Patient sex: M
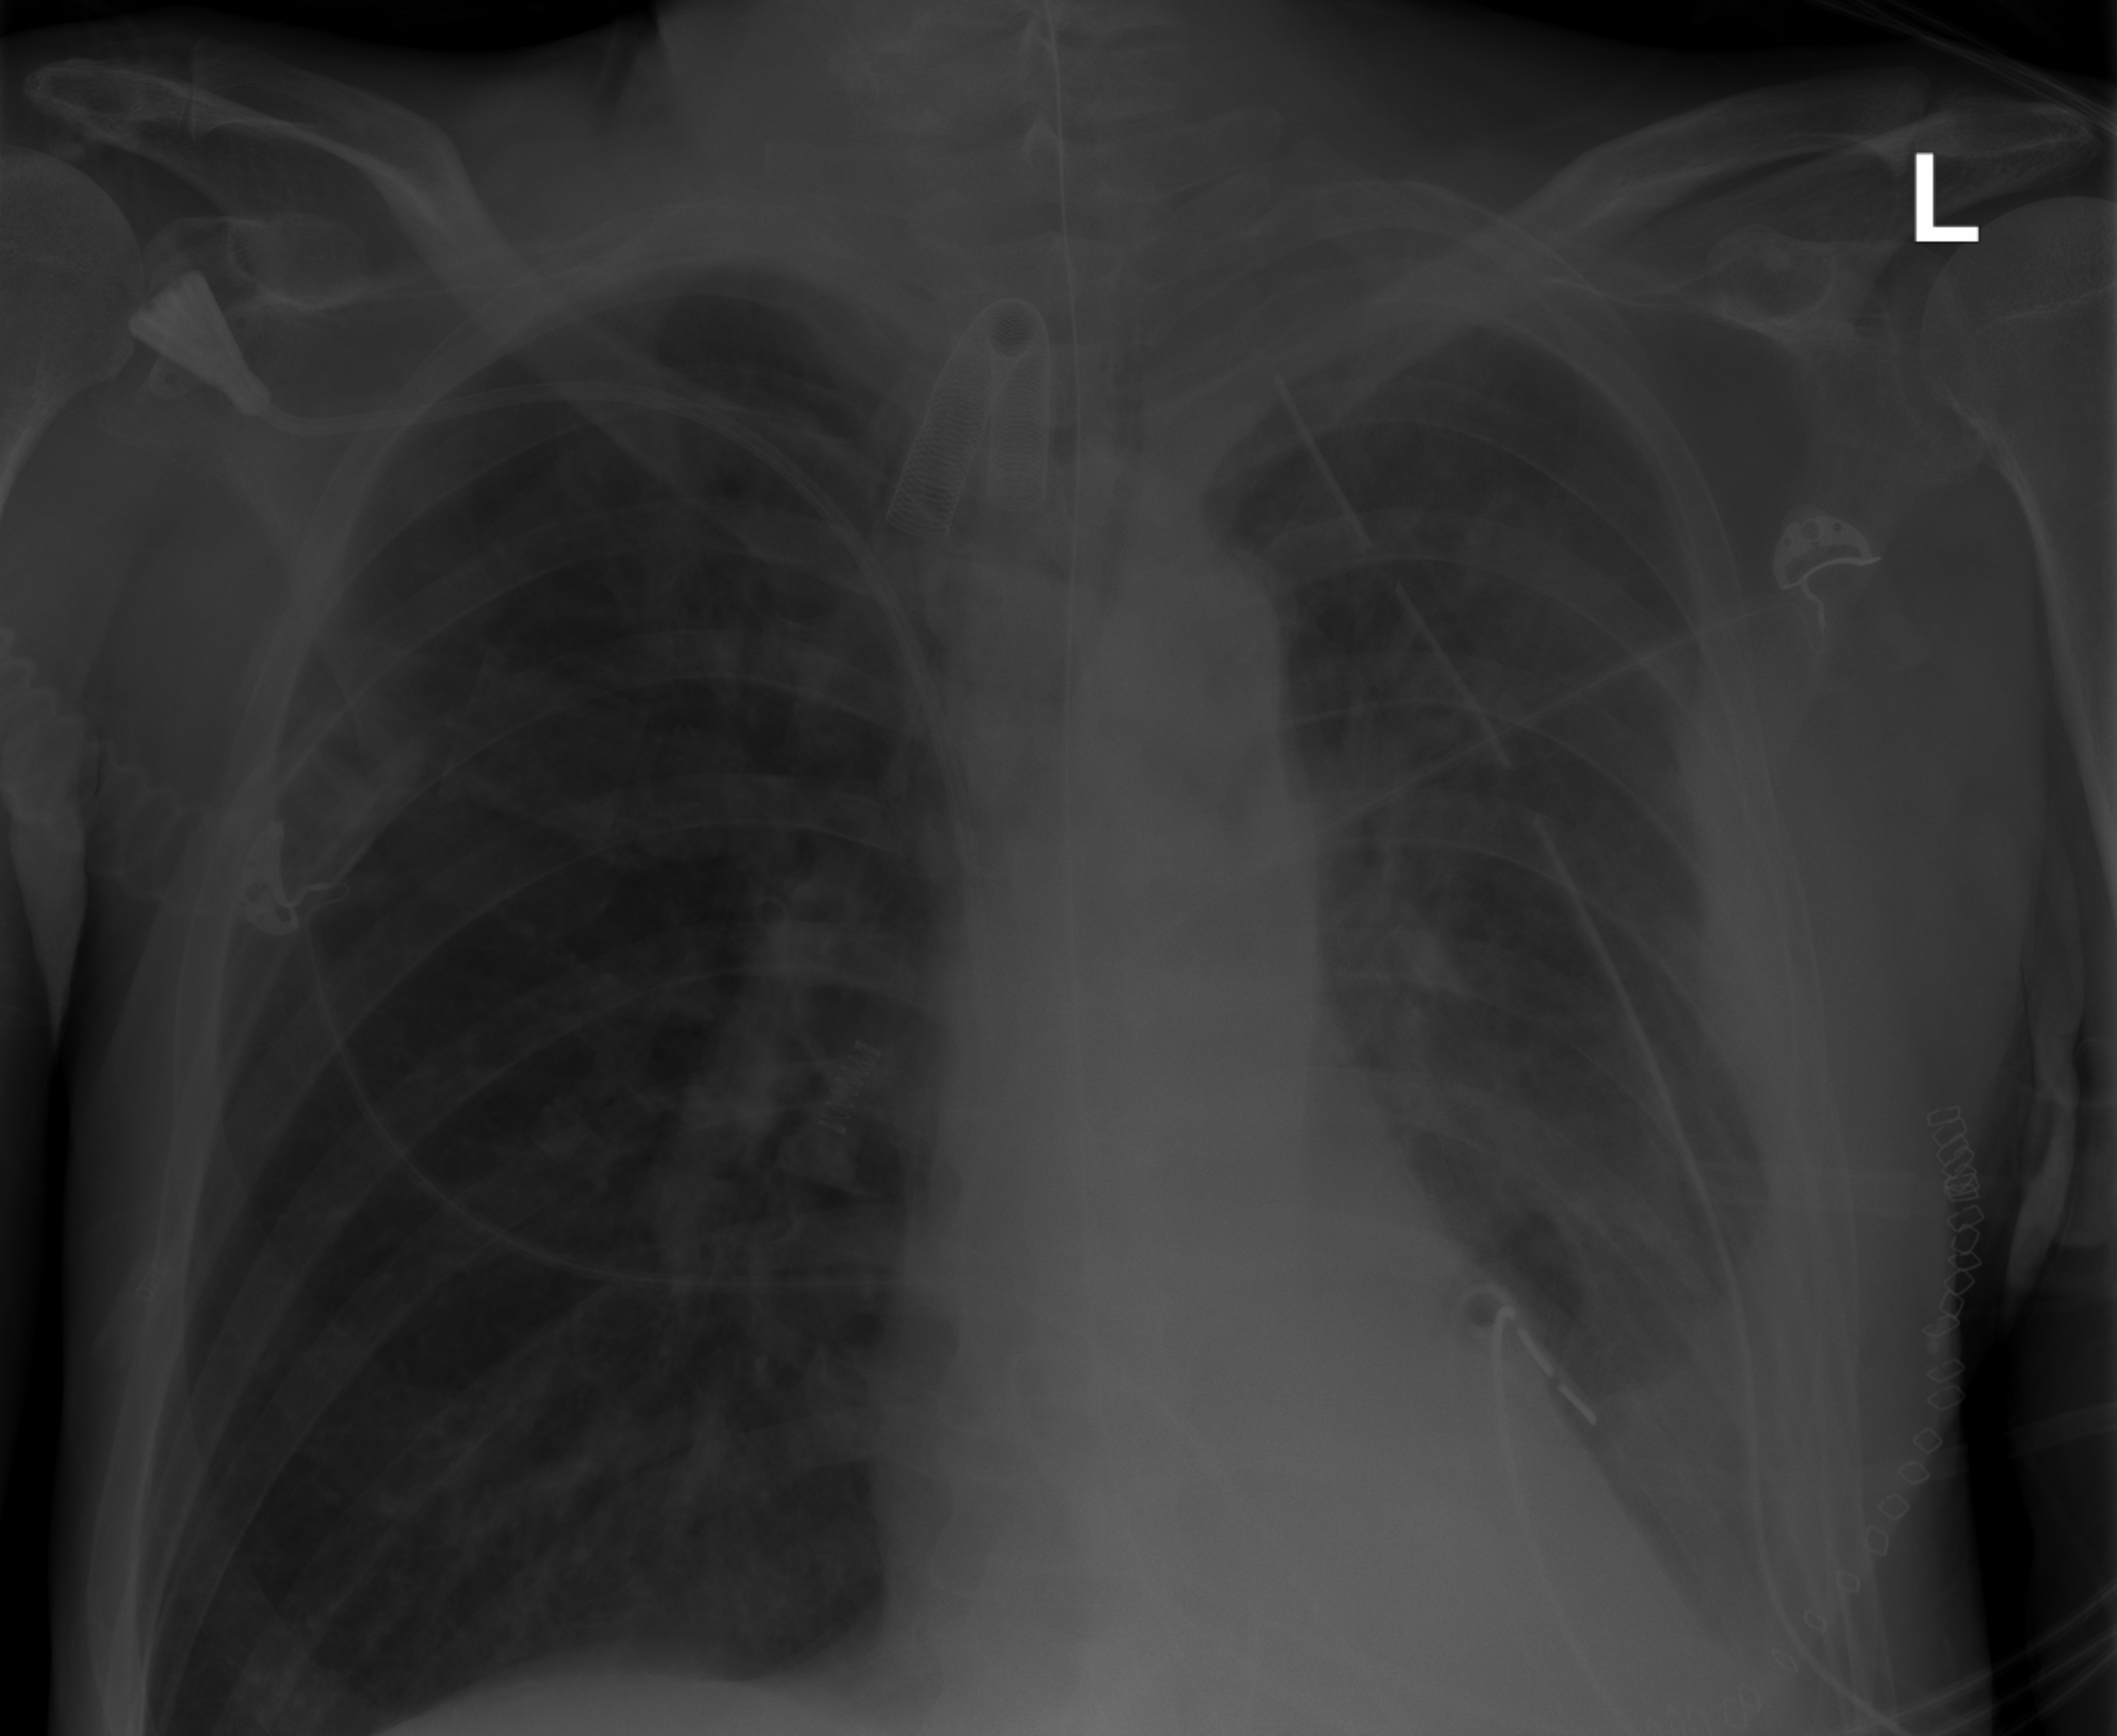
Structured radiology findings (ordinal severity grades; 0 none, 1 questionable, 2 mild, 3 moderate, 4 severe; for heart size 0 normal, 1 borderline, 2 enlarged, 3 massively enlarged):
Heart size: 0
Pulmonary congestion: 0
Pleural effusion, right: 0
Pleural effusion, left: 2
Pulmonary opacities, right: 0
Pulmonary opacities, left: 0
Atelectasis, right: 0
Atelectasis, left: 2